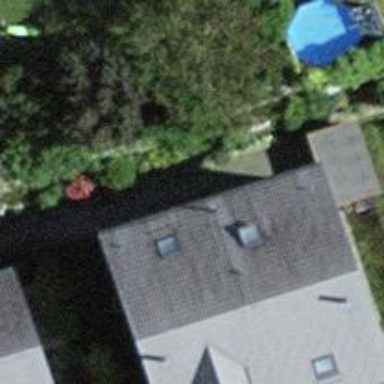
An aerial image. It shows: Terrace building with gabled roof covered in roof tiles.